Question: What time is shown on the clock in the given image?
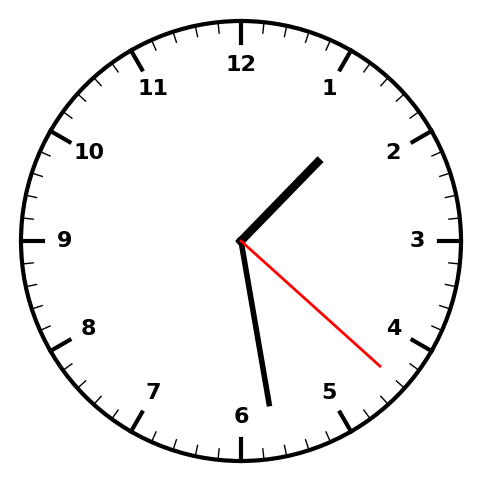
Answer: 01:28:22